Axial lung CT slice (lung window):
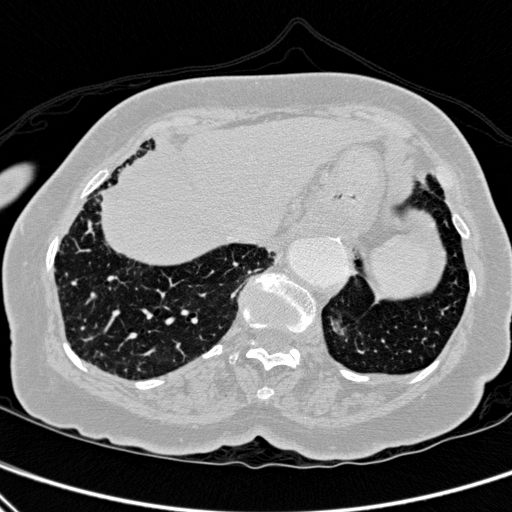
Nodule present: no